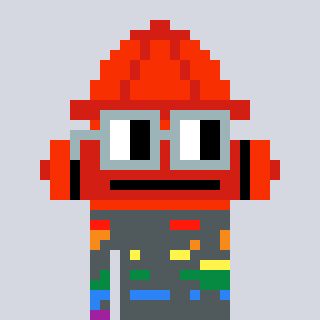
a pixel art character with square dark gray glasses, a fire hydrant-shaped head and a teal-colored body on a cool background